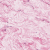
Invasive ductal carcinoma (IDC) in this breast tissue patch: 0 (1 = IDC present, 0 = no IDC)